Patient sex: M
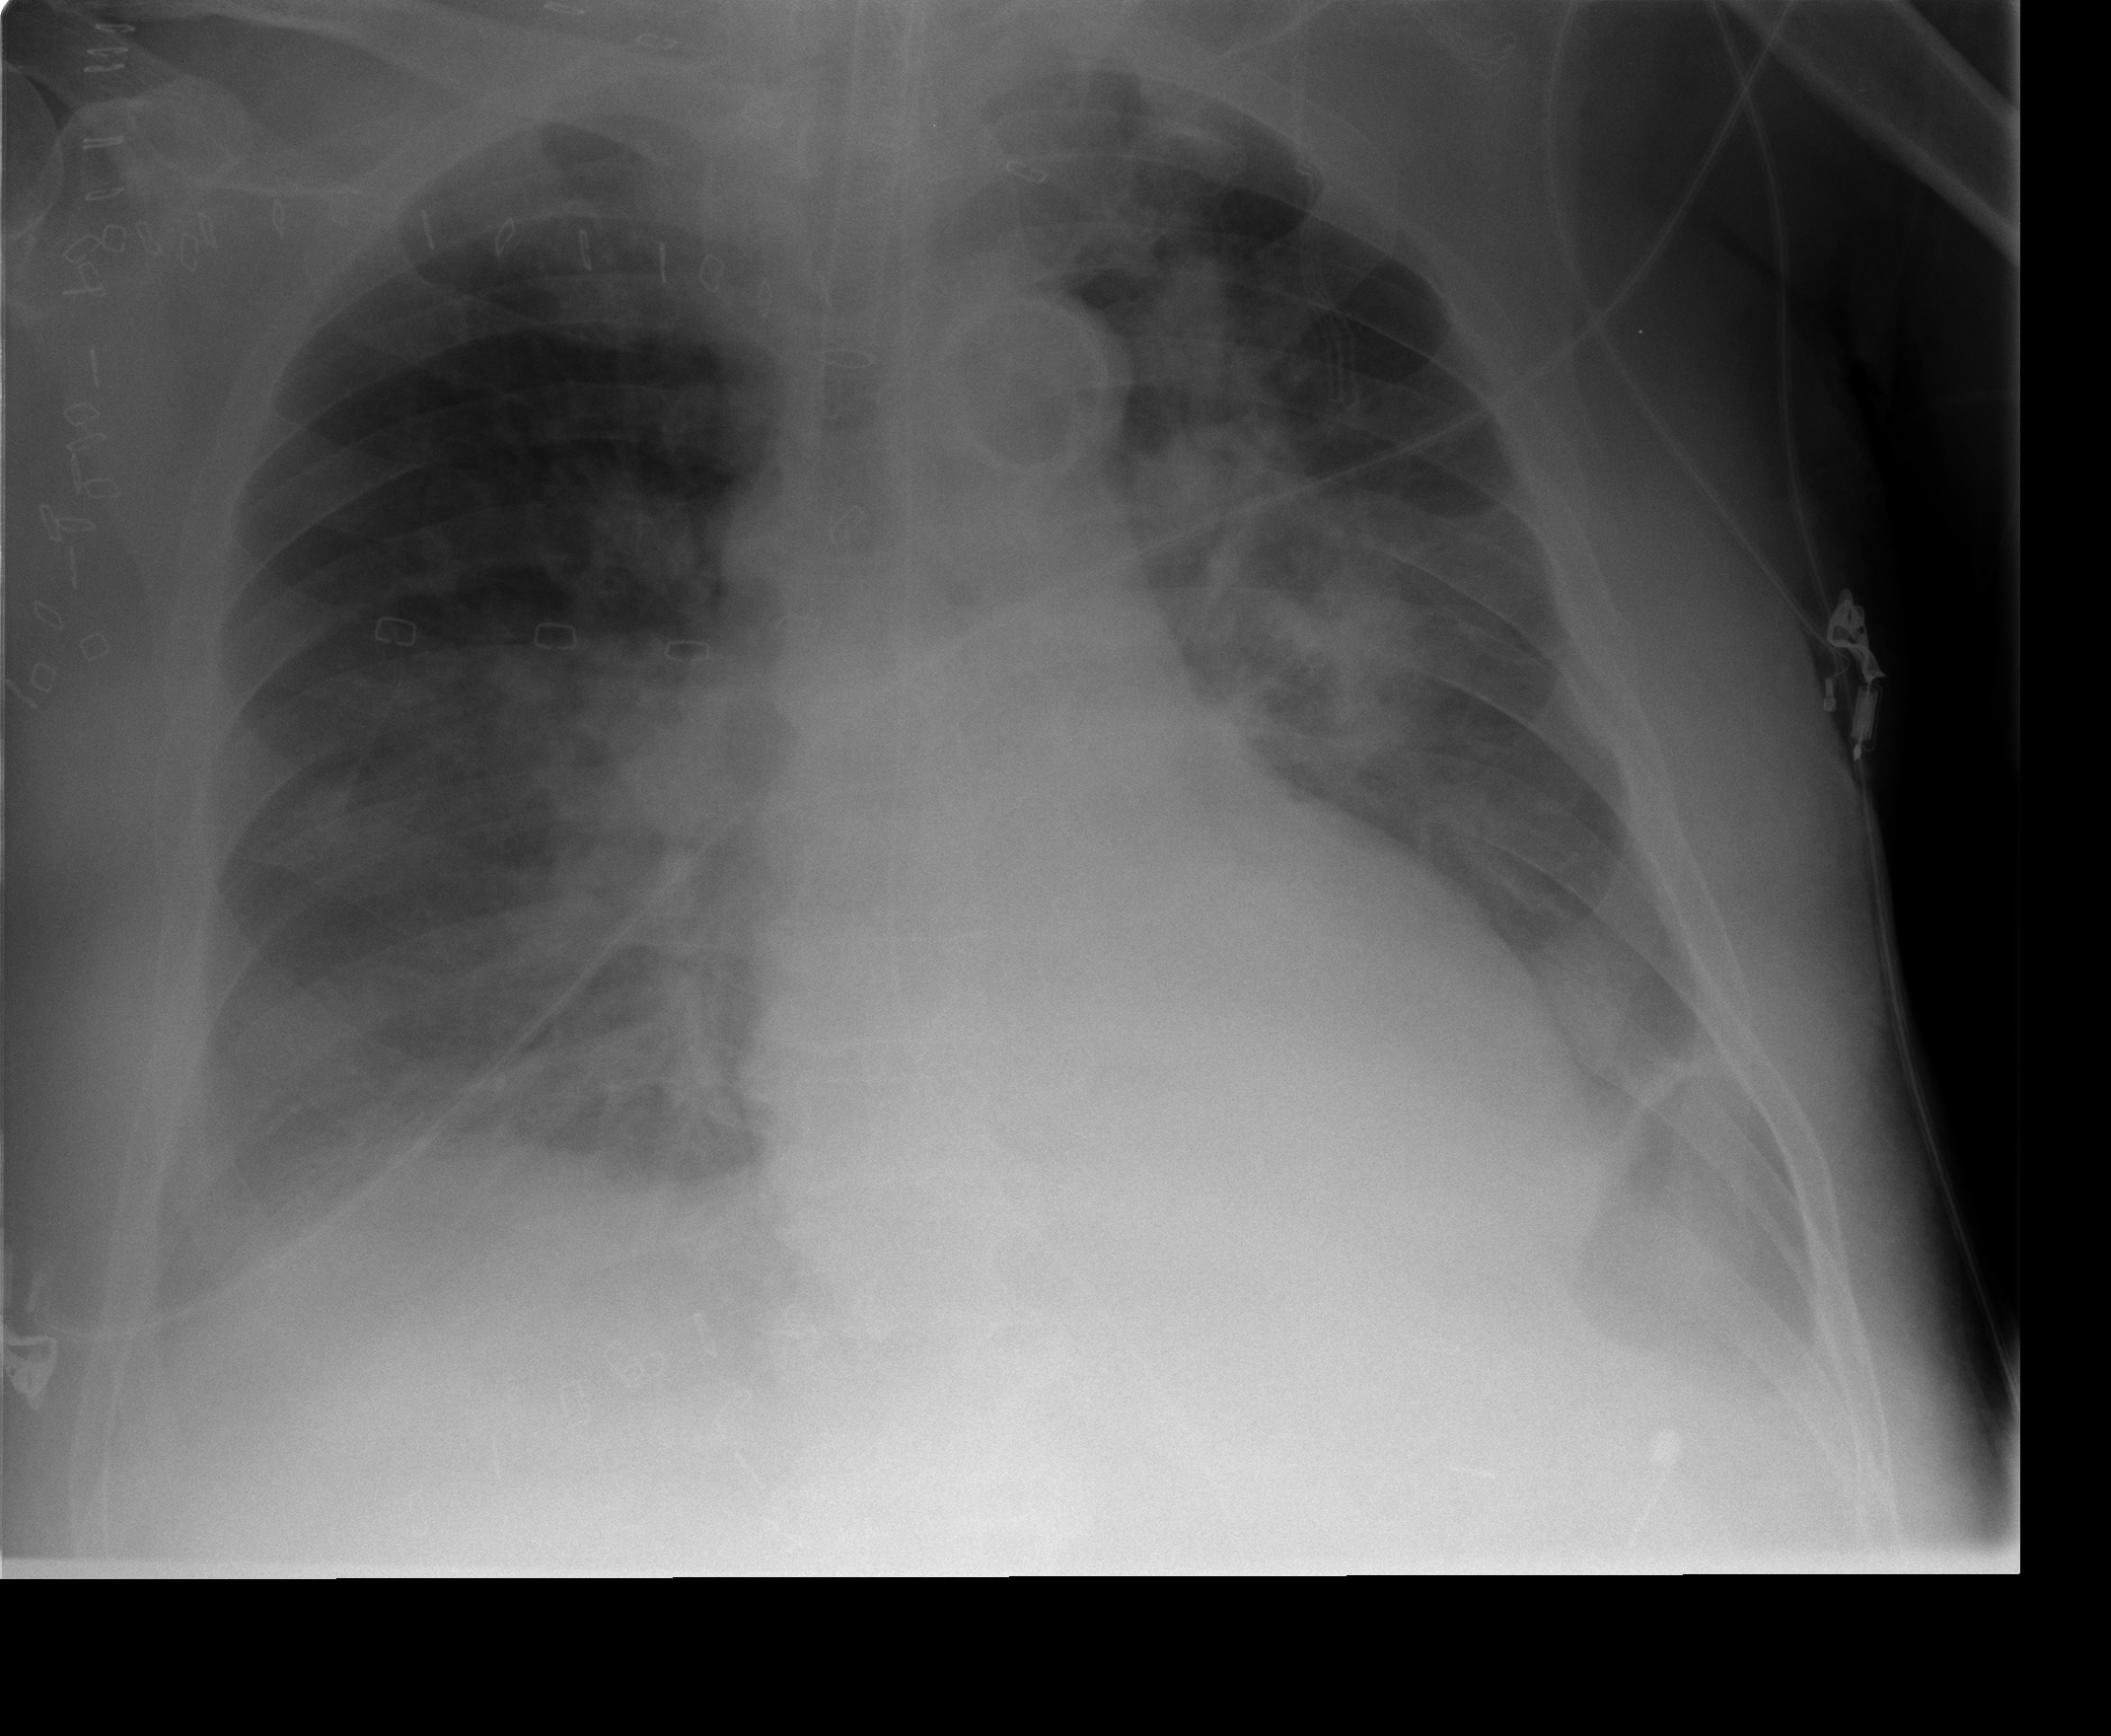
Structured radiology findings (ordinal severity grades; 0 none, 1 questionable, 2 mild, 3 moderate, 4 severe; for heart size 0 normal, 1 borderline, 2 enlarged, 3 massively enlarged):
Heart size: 0
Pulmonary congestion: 2
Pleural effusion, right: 2
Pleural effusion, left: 2
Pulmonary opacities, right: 2
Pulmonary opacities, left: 2
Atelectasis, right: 2
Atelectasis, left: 2